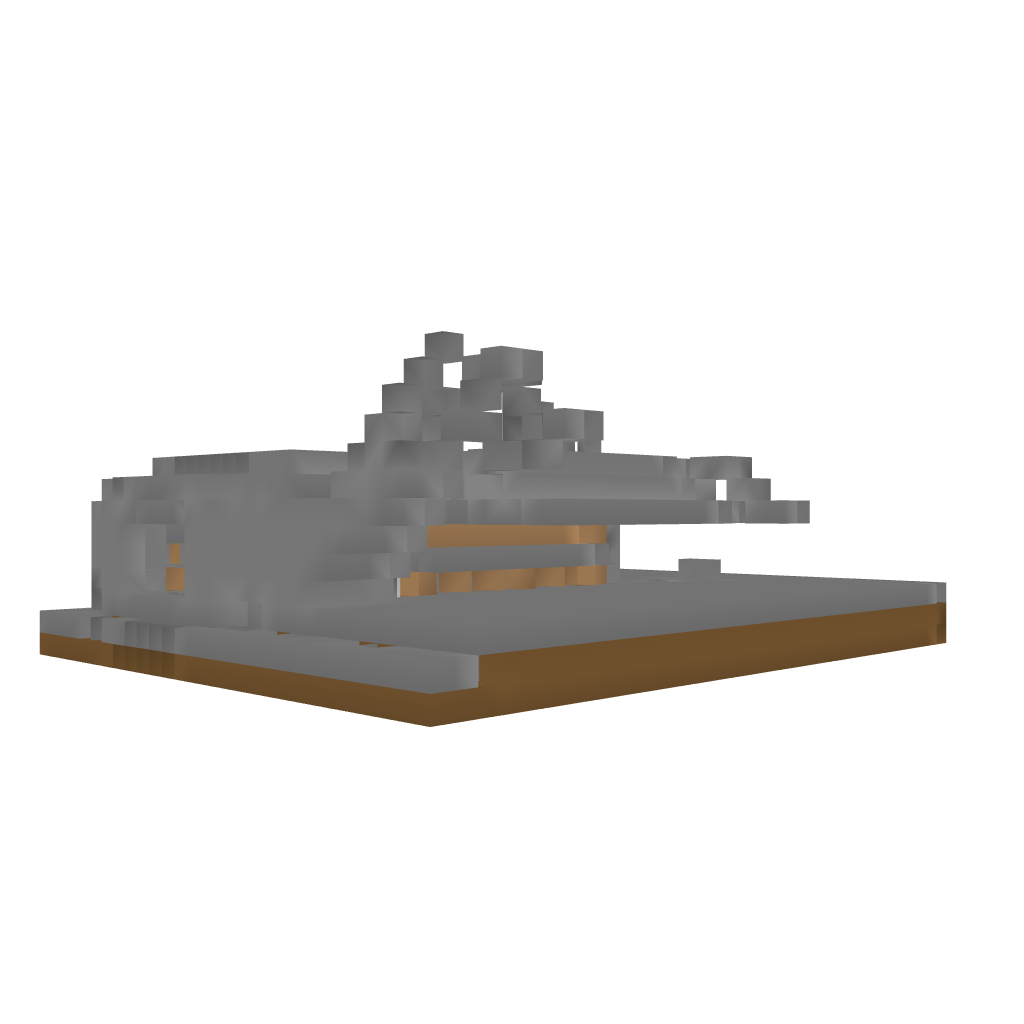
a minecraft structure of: Autocuiseur bad low quality